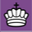
Piece: wK